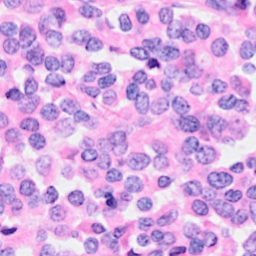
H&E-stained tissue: Breast